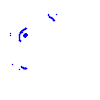
Particle: proton